Interaction volume radius: 10 \u00c5
Interaction volume height: 50 \u00c5
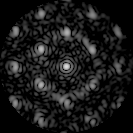
Disorder parameter: 0.3653